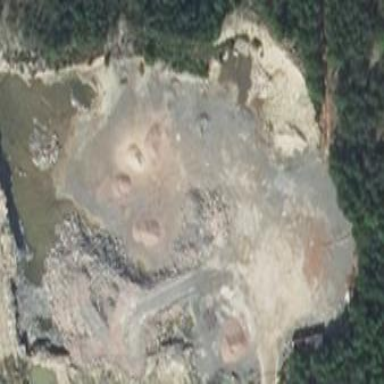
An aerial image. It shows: Quarry area.